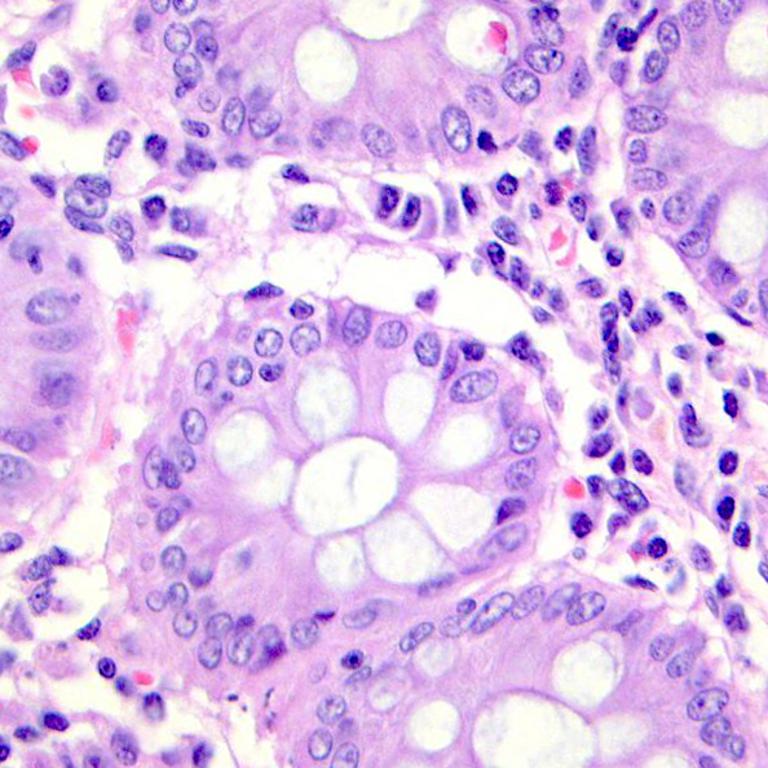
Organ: colon
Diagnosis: benign